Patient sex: F
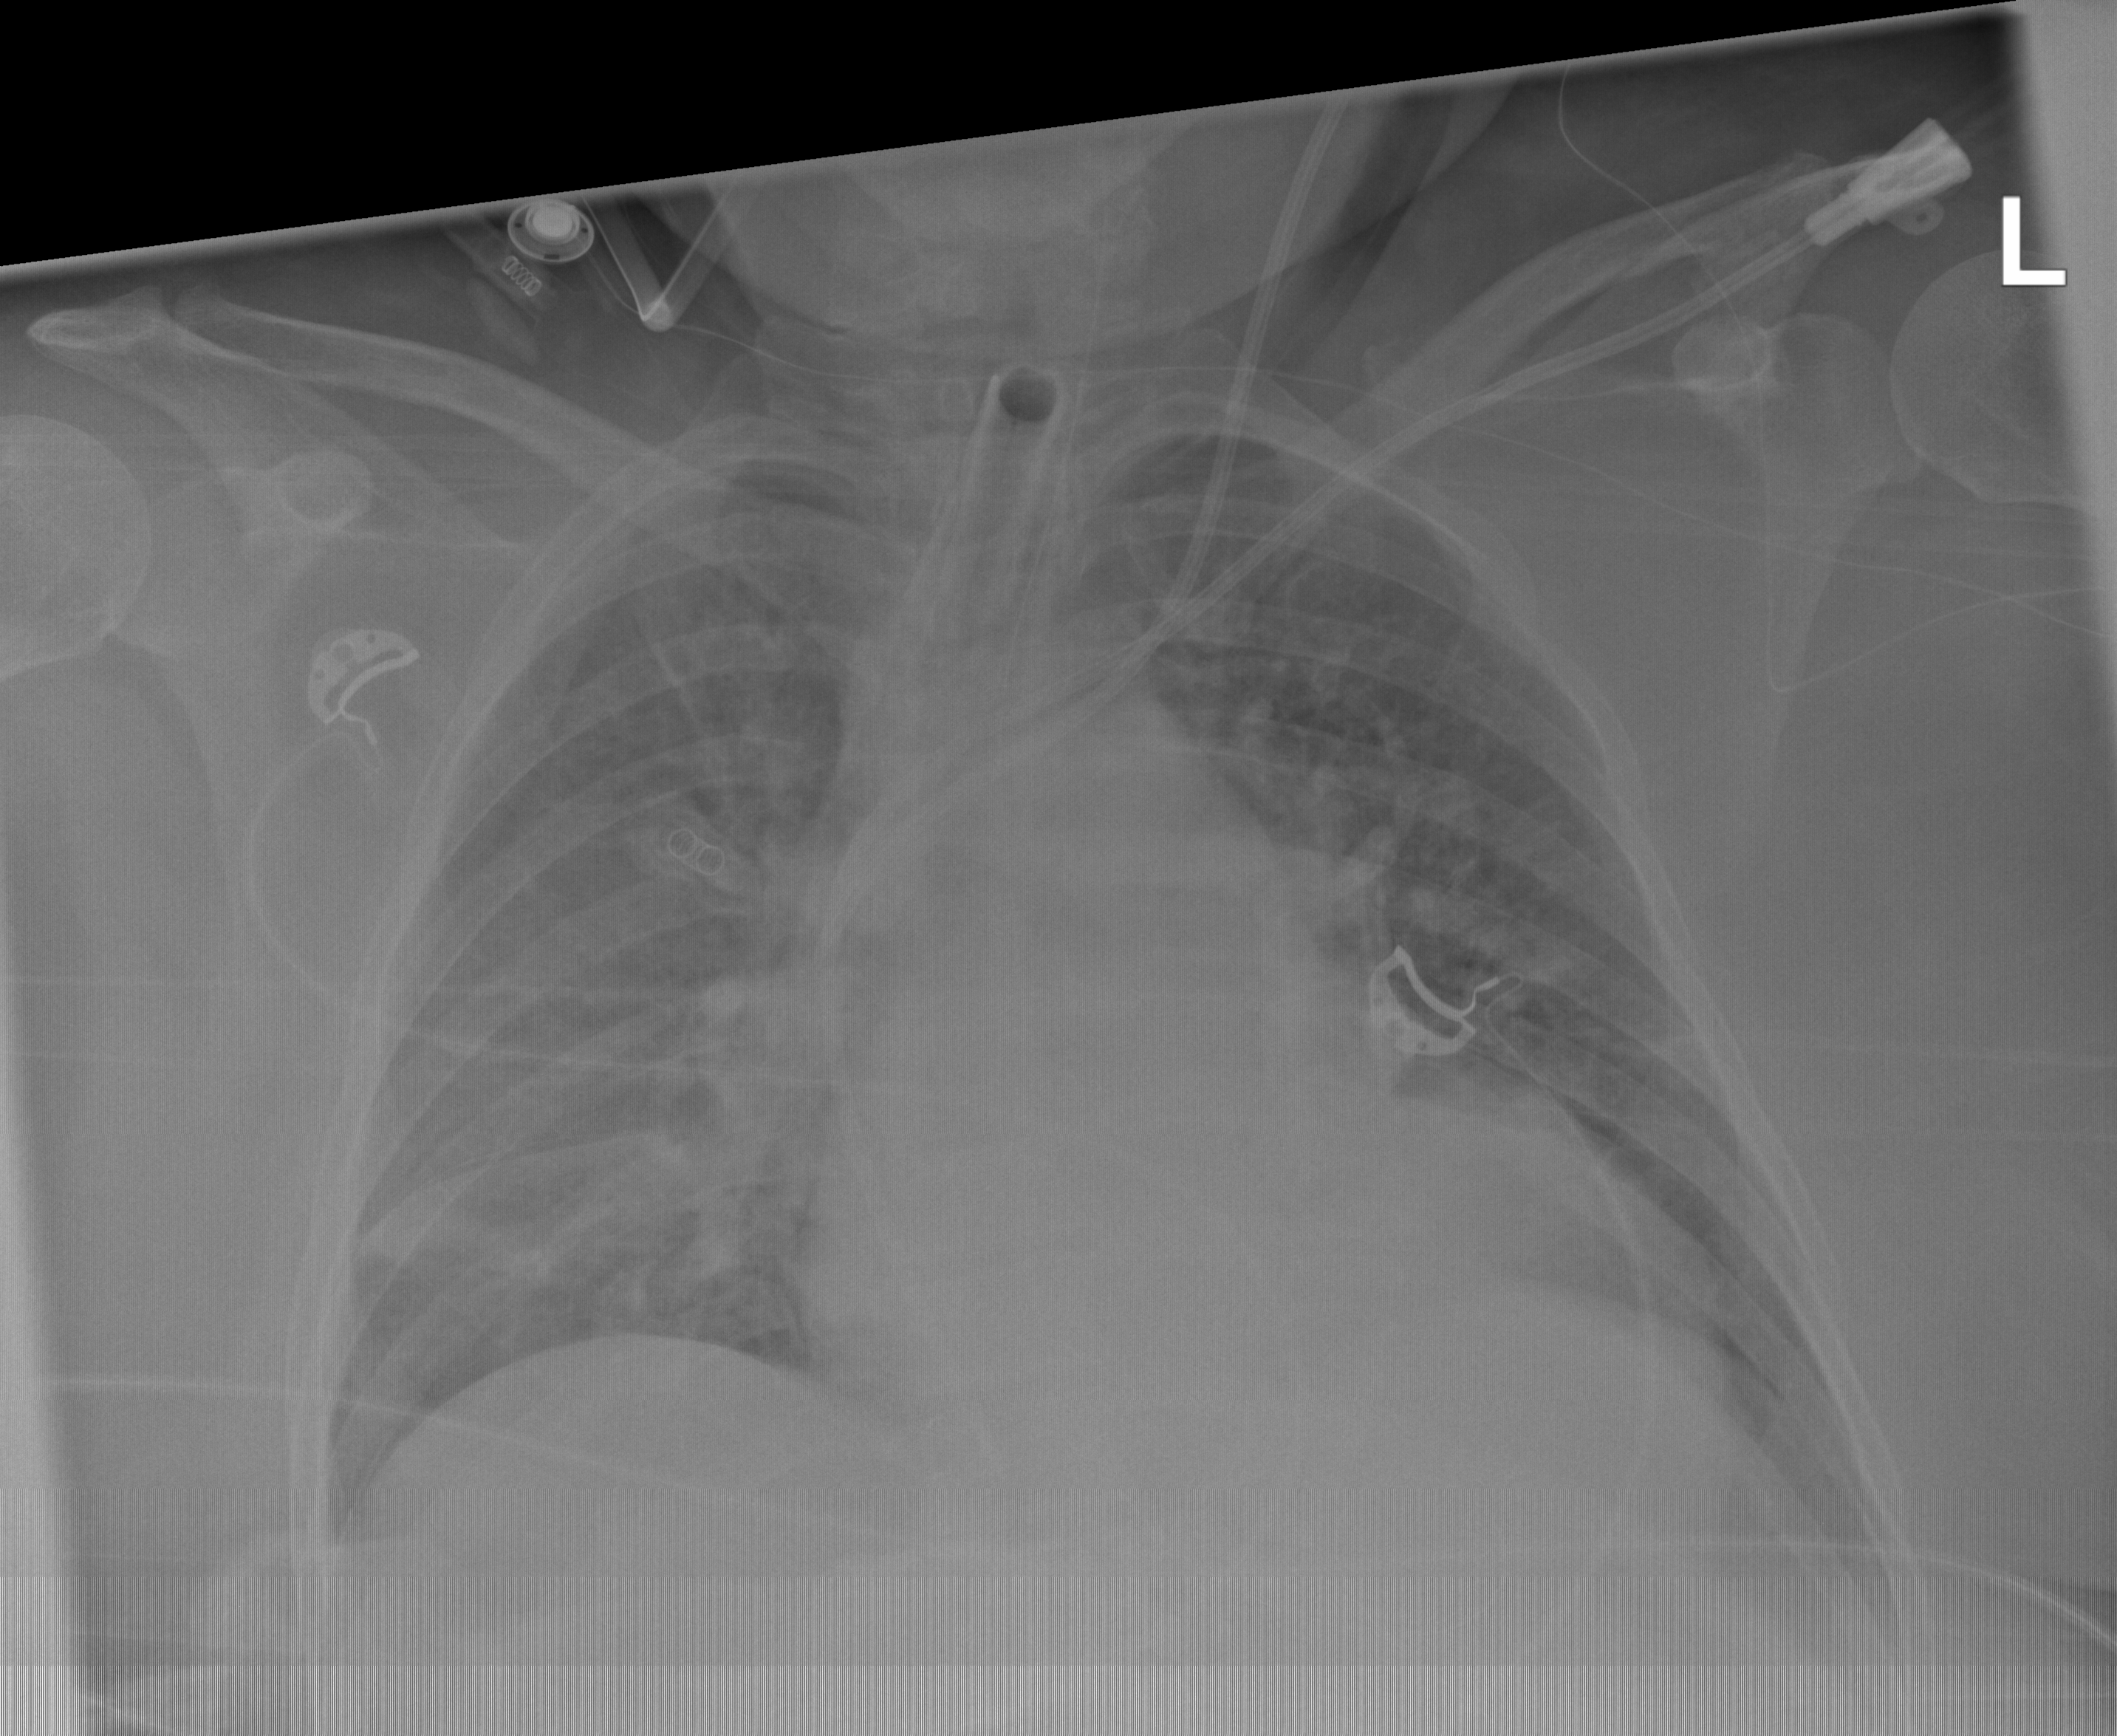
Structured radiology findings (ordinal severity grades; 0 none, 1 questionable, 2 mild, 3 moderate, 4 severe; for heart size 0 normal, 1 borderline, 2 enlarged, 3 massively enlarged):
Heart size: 2
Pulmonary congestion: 2
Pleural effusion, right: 0
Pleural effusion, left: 0
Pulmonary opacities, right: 2
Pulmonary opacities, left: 2
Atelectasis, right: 2
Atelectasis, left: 2